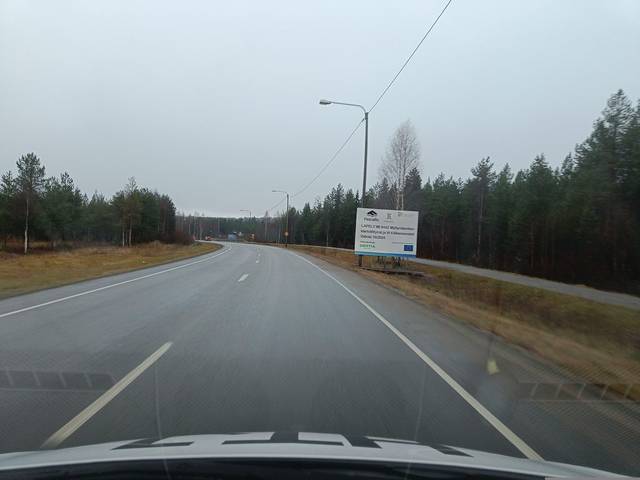
Region: Finland
Coordinates: 66.546, 25.821